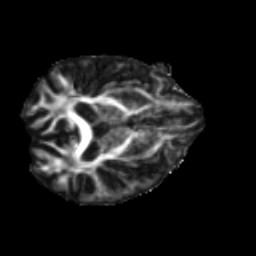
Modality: FA
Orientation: axial
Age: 67
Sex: male
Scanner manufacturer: ge
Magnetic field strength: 3 T
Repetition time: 7.8 s
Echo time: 0.0609 s